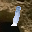
Label: 1